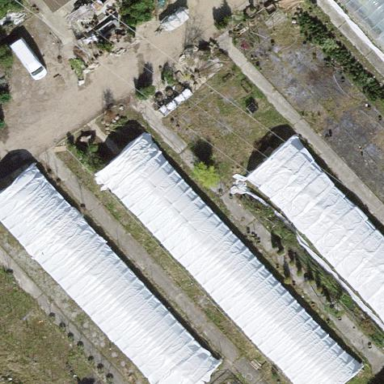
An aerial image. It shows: Area dedicated to greenhouse horticulture.